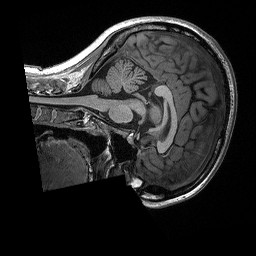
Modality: T1w
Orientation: sagittal
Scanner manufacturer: siemens
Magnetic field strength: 3 T
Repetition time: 2.3 s
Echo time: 0.00298 s